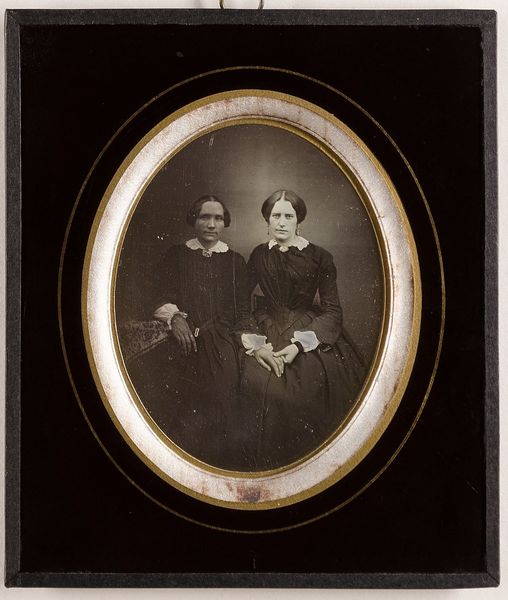
Titel: Fräulein Glindemann und Frau Sleger, geb. Glindemann, um 1855
Künstler: Georg Wolf
Standort: Hamburg
Institution: Museum für Kunst und Gewerbe Hamburg
Schlagwörter: frau, portrait, figur, women, dress, sisters, foto, fotografie, photographie, doppelbildnis, doppelportrait, photo, frame, lichtbild, lovers, photograph, daguerreotypie, bildwerke, angewandte und bildende kunst, hessische systematik, porträt, porträtfotografie, porträtphotographie, hüftbild, doppelporträt